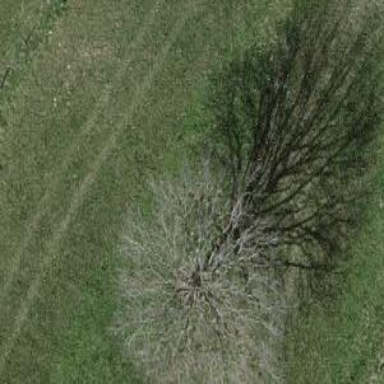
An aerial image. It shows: Single tag "natural: tree."